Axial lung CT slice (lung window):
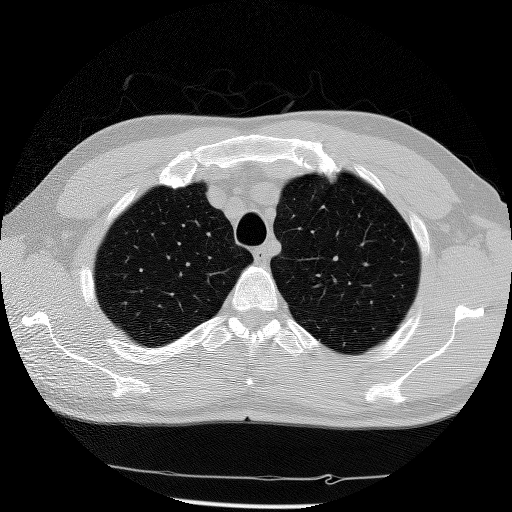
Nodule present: no